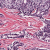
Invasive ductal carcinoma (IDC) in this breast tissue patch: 1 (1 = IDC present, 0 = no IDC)